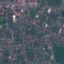
Label: Residential